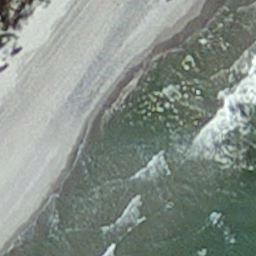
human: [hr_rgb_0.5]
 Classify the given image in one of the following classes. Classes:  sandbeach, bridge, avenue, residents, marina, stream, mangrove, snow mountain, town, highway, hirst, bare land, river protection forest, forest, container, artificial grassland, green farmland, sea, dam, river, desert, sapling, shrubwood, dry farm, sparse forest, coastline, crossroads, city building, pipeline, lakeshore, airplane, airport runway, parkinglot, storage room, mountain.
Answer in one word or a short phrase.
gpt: coastline